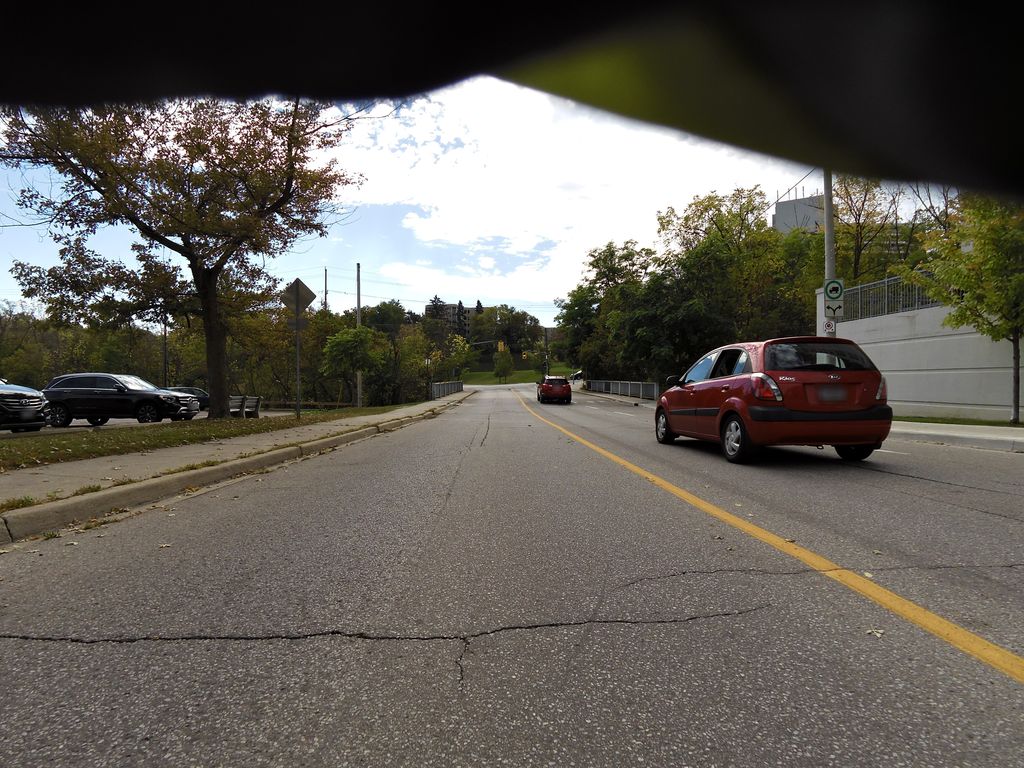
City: hamilton